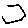
Label: hexagon